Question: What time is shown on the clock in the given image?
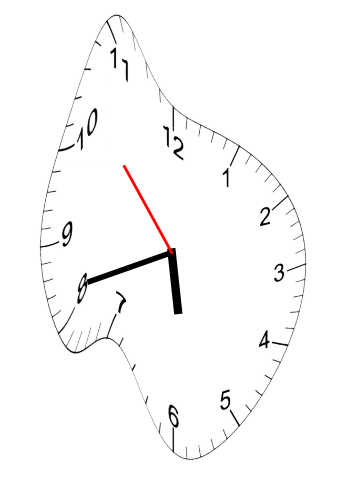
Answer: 05:41:53